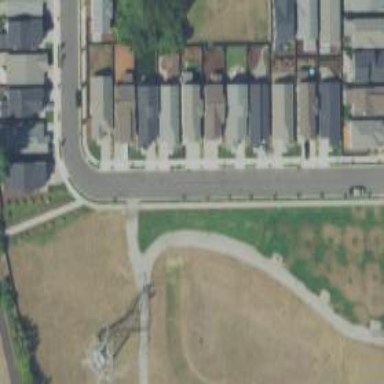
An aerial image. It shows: Residential road with sidewalk on the left.